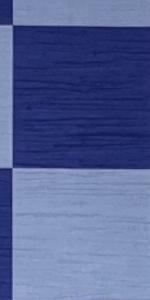
Label: Empty